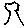
Label: tree